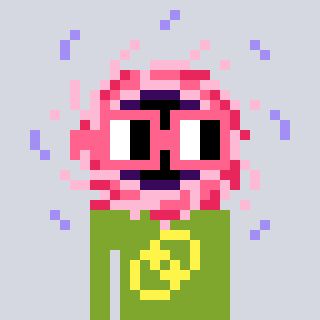
a pixel art character with square pink glasses, a blackhole-shaped head and a slimegreen-colored body on a cool background